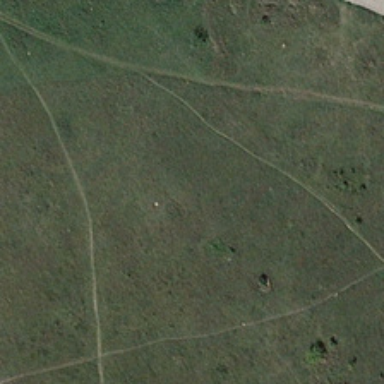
A road is next to a piece of green meadow .